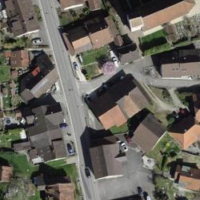
EUNIS habitat code: 54
Species observed at this site:
Grus grus
Ichthyosaura alpestris